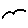
Label: bird